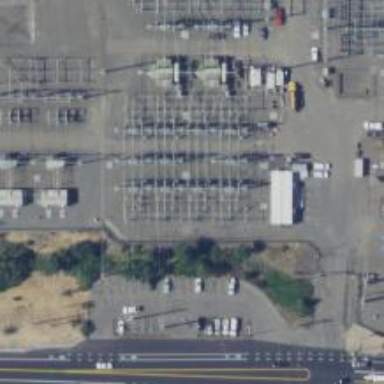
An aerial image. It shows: Switch used for power control.